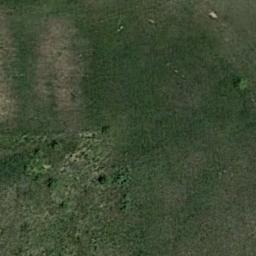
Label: meadow